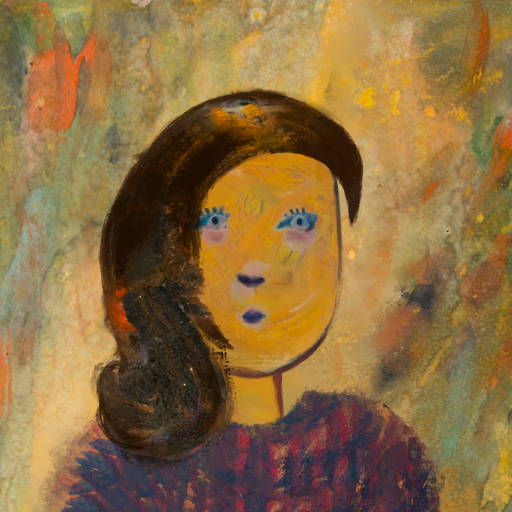
Background: Comrade, Head And Neck Front: After_Raid, Face Front: Hill_Girl, Bust: In_The_Sun, Hair Front: Gypsy_Queen, Head Accessory: Blank, Second Necklace: Blank, Necklace: Blank, Baby: Blank